Question: I want to add a checkbox to Edit Post page in Wordpress admin and clicking on that checkbox should select all categories
How can I do that?
Image description bellow...

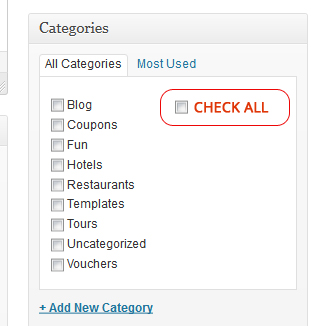
Answer: I tried to think of a way to help you out and came with the following solution. What I basically did was make an extra script and enqueue this one in the backend.
Make a file called be-scripts.js and place it in "theme_folder/js/". Put the following code into it:
'''
(function($) {
// Select all categories
$('#categorychecklist').prepend('<li class="popular-category" id="category-all"><label class="selectit"><input type="checkbox" class="checkall" id="in-category-all" name="post_category[]"> Check all</label></li>');
$('.checkall').click(function () {
$(this).parents('ul:eq(0)').find(':checkbox').attr('checked', this.checked);
});
})(jQuery);
'''
Next you need to enqueue this script into the backend of your site. You can do this by going into your theme folder and open functions.php. Add the following code to it:
'''
function init_be_javascripts() {
if (is_admin()) {
wp_register_script('extra_be-script', get_template_directory_uri() . '/js/be-scripts.js', 'jquery', 0.1, true );
wp_enqueue_script('extra_be-script');
}
}
add_action('init', 'init_be_javascripts');
'''
If all went well you can select "Check all" when editing a post.